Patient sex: M
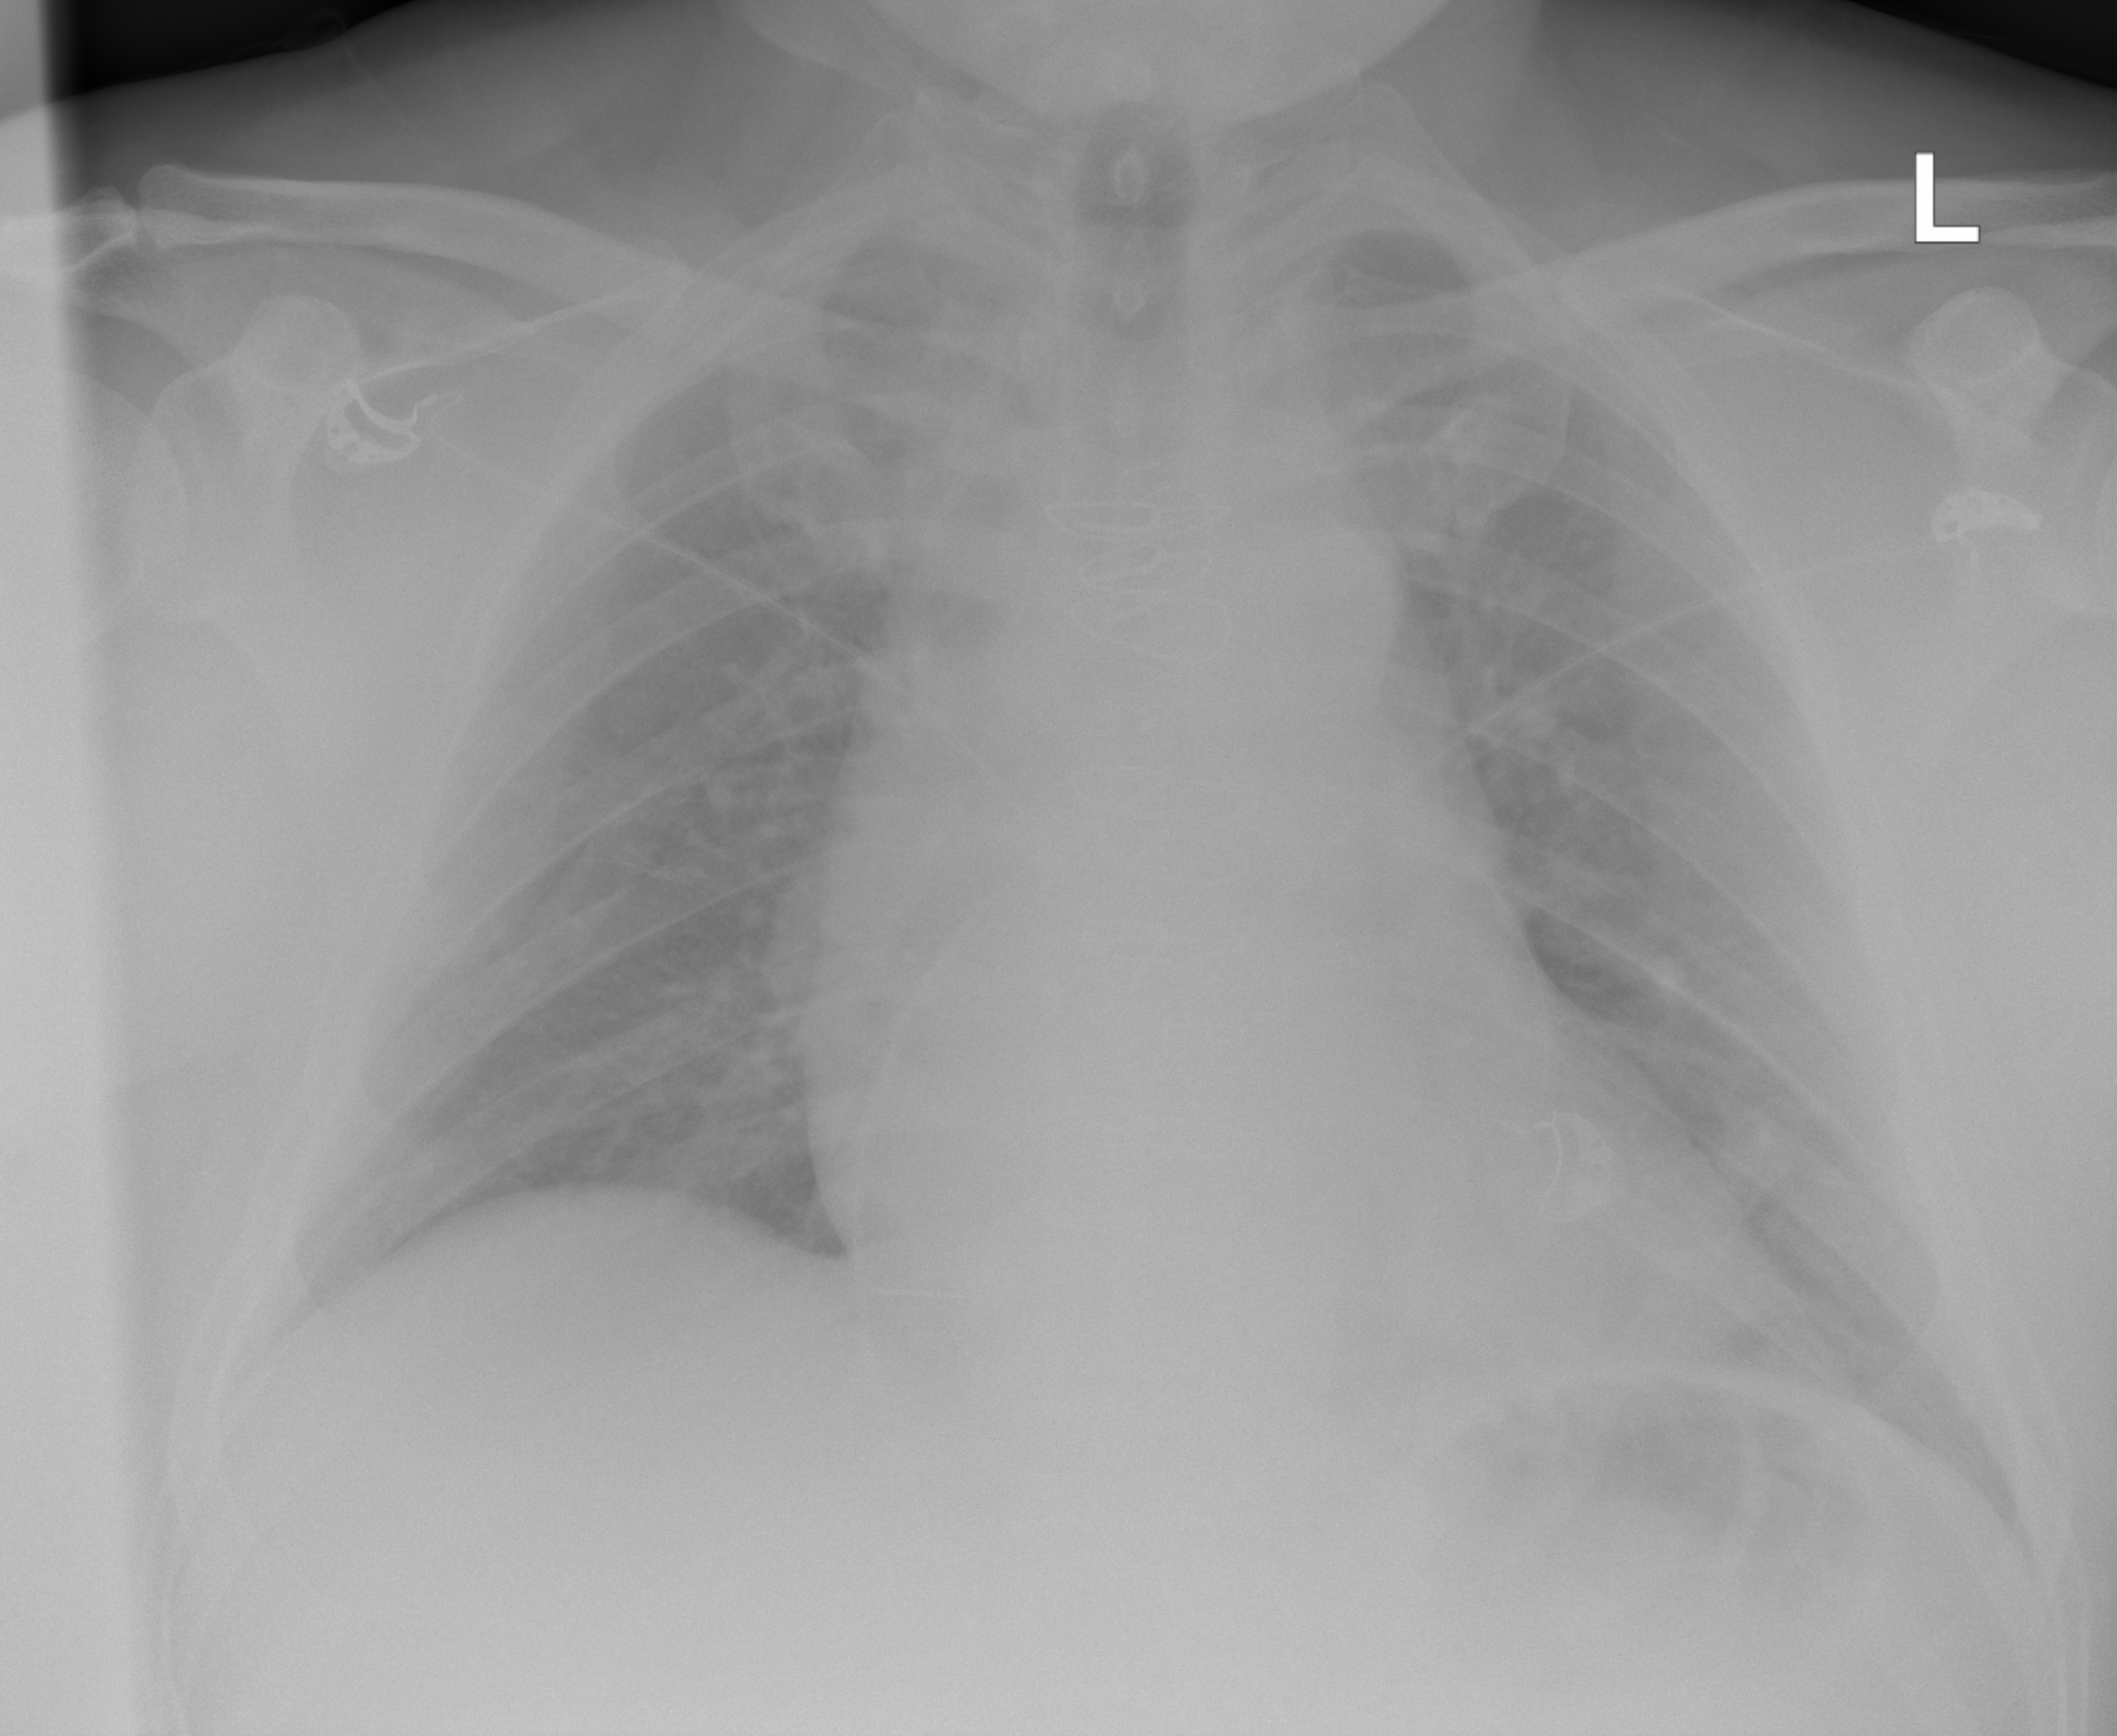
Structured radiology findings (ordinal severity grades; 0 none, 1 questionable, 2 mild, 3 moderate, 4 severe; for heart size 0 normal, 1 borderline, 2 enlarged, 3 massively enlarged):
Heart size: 2
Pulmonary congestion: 1
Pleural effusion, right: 0
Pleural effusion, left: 0
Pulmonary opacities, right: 1
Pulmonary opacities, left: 1
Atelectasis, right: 2
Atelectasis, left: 2